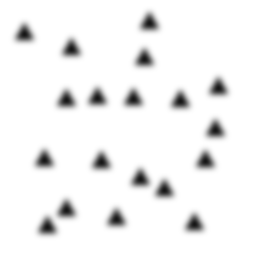
Squares: 0
Triangles: 19
Stars: 0
Total shapes: 19